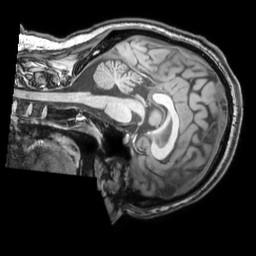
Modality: T1w
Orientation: sagittal
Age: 31
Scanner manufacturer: philips
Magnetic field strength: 3 T
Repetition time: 0.007 s
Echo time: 0.003501 s